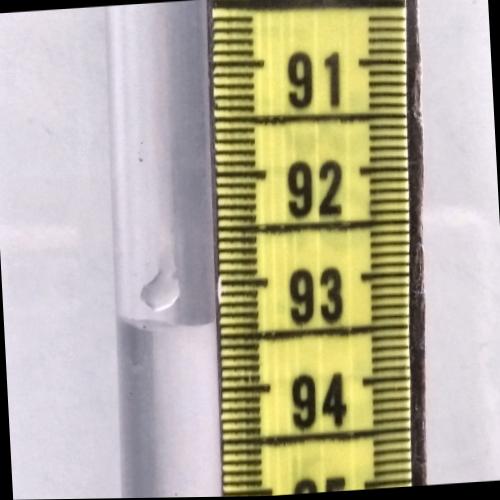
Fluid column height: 93.4 cm